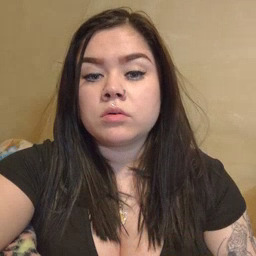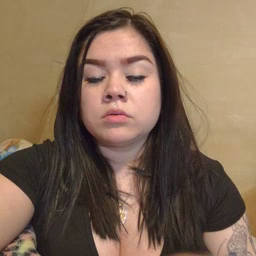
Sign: talk